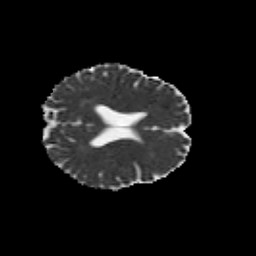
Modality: MD
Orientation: axial
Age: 52
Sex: female
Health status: healthy
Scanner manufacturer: siemens
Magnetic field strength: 3 T
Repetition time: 10.8 s
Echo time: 0.082 s